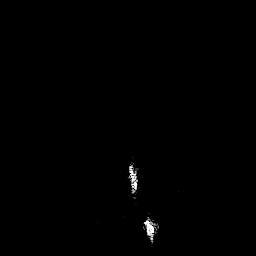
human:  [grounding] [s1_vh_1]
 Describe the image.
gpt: In the satellite image, there is  <ref>1 small ship </ref> <box>[[48, 64, 53, 73, 0]]</box> located at center,  <ref>1 small ship </ref> <box>[[55, 85, 60, 92, 0]]</box> located at bottom.